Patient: sex M, age 65
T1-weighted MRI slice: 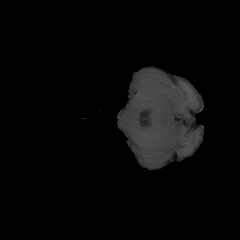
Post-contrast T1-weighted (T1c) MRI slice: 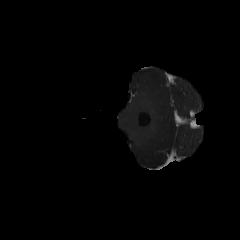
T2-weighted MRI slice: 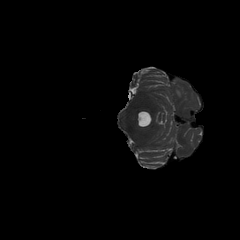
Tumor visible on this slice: yes
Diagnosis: Glioblastoma, IDH-wildtype
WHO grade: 4